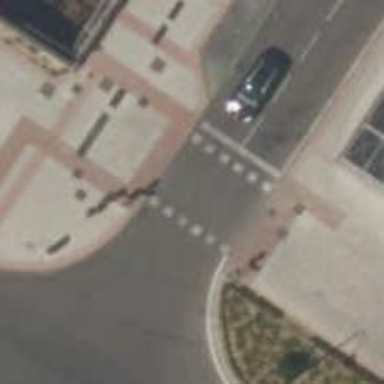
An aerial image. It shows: Crossing with traffic signals.